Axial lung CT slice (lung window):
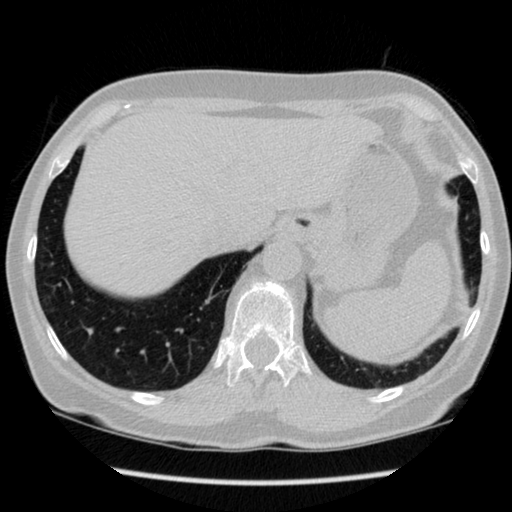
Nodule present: no